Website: macys
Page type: account-selection
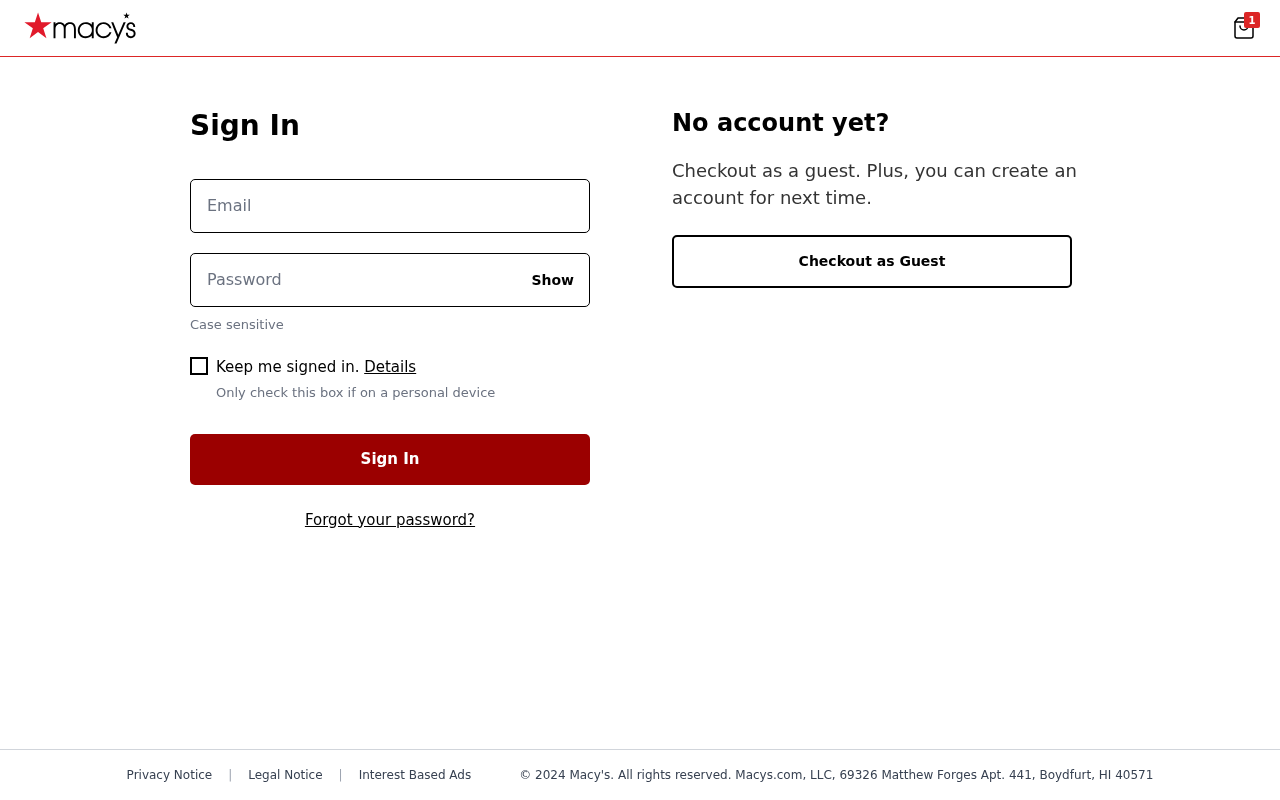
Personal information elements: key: PII_LOGIN_USERNAME
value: ajackson729
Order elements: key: ORDER_NUM_ITEMS
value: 1